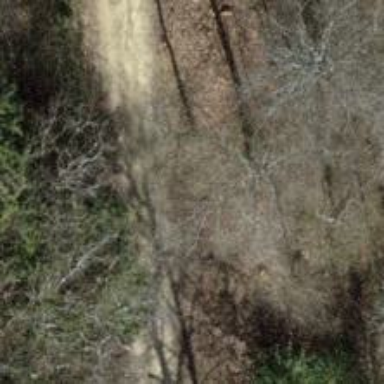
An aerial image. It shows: Unpaved track with grade3 tracktype.